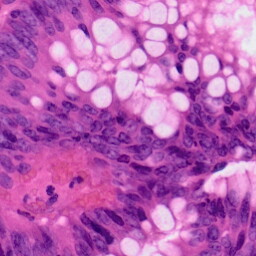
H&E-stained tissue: Colon